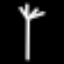
Label: fork